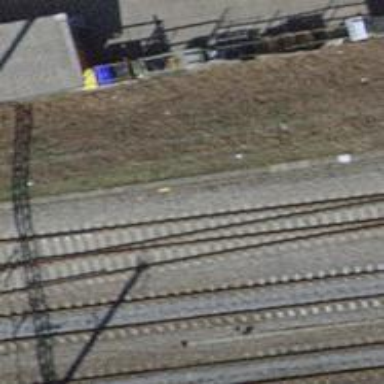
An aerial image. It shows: Rail siding with electrified tracks using contact line.